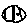
Label: zigzag